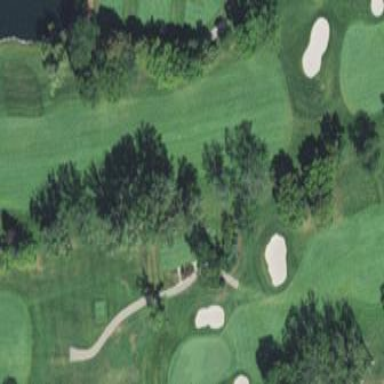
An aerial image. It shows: Well-maintained golf fairway within grassy area designated for the sport of golf.